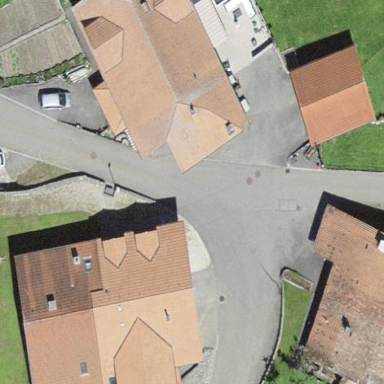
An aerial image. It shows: Residential building.